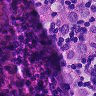
Metastatic tissue present: yes